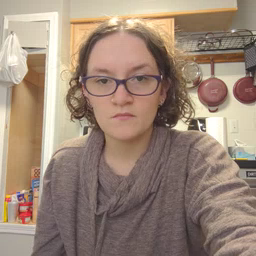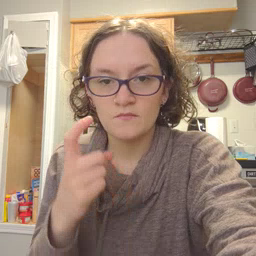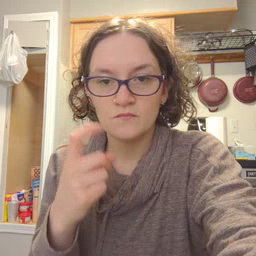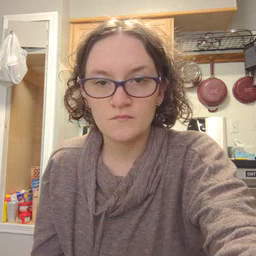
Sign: finger